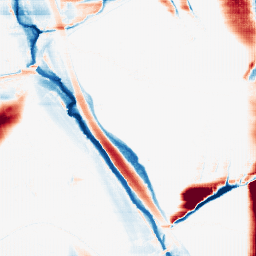
Category: morphological
Decomposition family: morphological_rect
Decomposition parameters: operation: average
width: 50
height: 3
Upsampling method: fft_zeropad
Upsampling parameters: scale: 8
Upsampling scale: 8